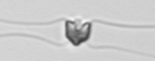
Label: Chaetoceros_didymus